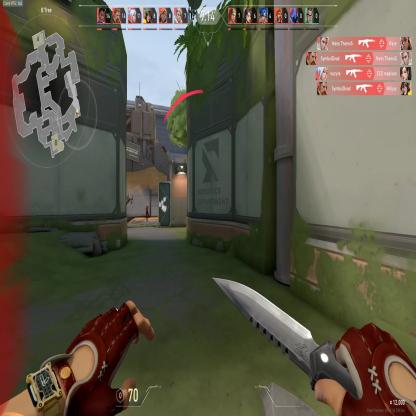
Label: enemy